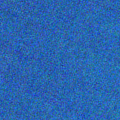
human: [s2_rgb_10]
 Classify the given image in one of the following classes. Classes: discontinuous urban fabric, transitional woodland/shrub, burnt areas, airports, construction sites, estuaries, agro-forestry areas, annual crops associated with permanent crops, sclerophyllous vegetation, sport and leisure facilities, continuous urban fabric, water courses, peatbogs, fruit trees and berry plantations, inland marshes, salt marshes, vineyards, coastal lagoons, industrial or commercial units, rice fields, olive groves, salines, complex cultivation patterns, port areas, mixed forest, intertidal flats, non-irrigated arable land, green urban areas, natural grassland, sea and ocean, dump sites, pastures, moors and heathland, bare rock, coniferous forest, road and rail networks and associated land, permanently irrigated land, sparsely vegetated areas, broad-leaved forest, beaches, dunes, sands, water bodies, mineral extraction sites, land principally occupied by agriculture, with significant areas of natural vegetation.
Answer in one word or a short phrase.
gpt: sea and ocean